Interaction volume radius: 5 \u00c5
Interaction volume height: 25 \u00c5
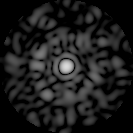
Disorder parameter: 0.8104